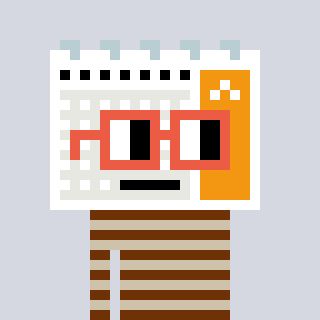
a pixel art character with square orange glasses, a calendar-shaped head and a bege-colored body on a cool background